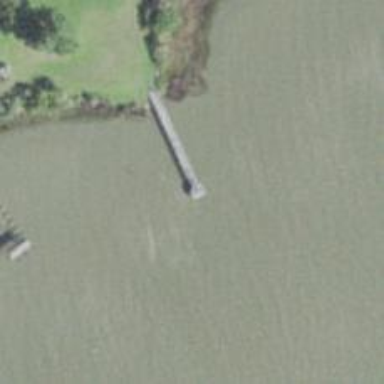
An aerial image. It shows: Man-made pier.